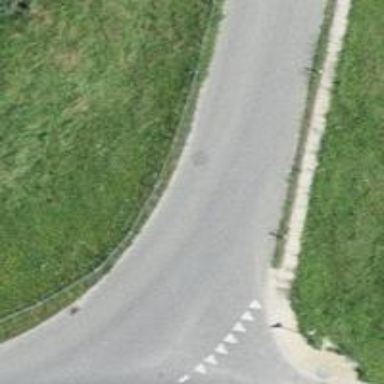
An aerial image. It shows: Tertiary road with asphalt surface.